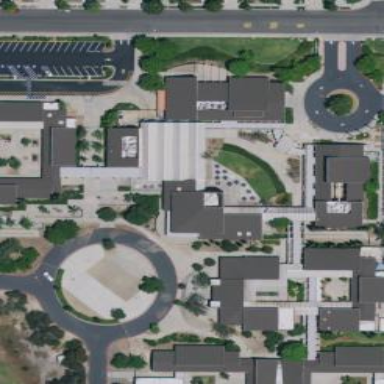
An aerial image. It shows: Education building.